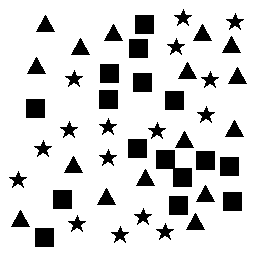
Squares: 16
Triangles: 16
Stars: 16
Total shapes: 48